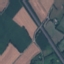
Land use / land cover: Highway